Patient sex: M
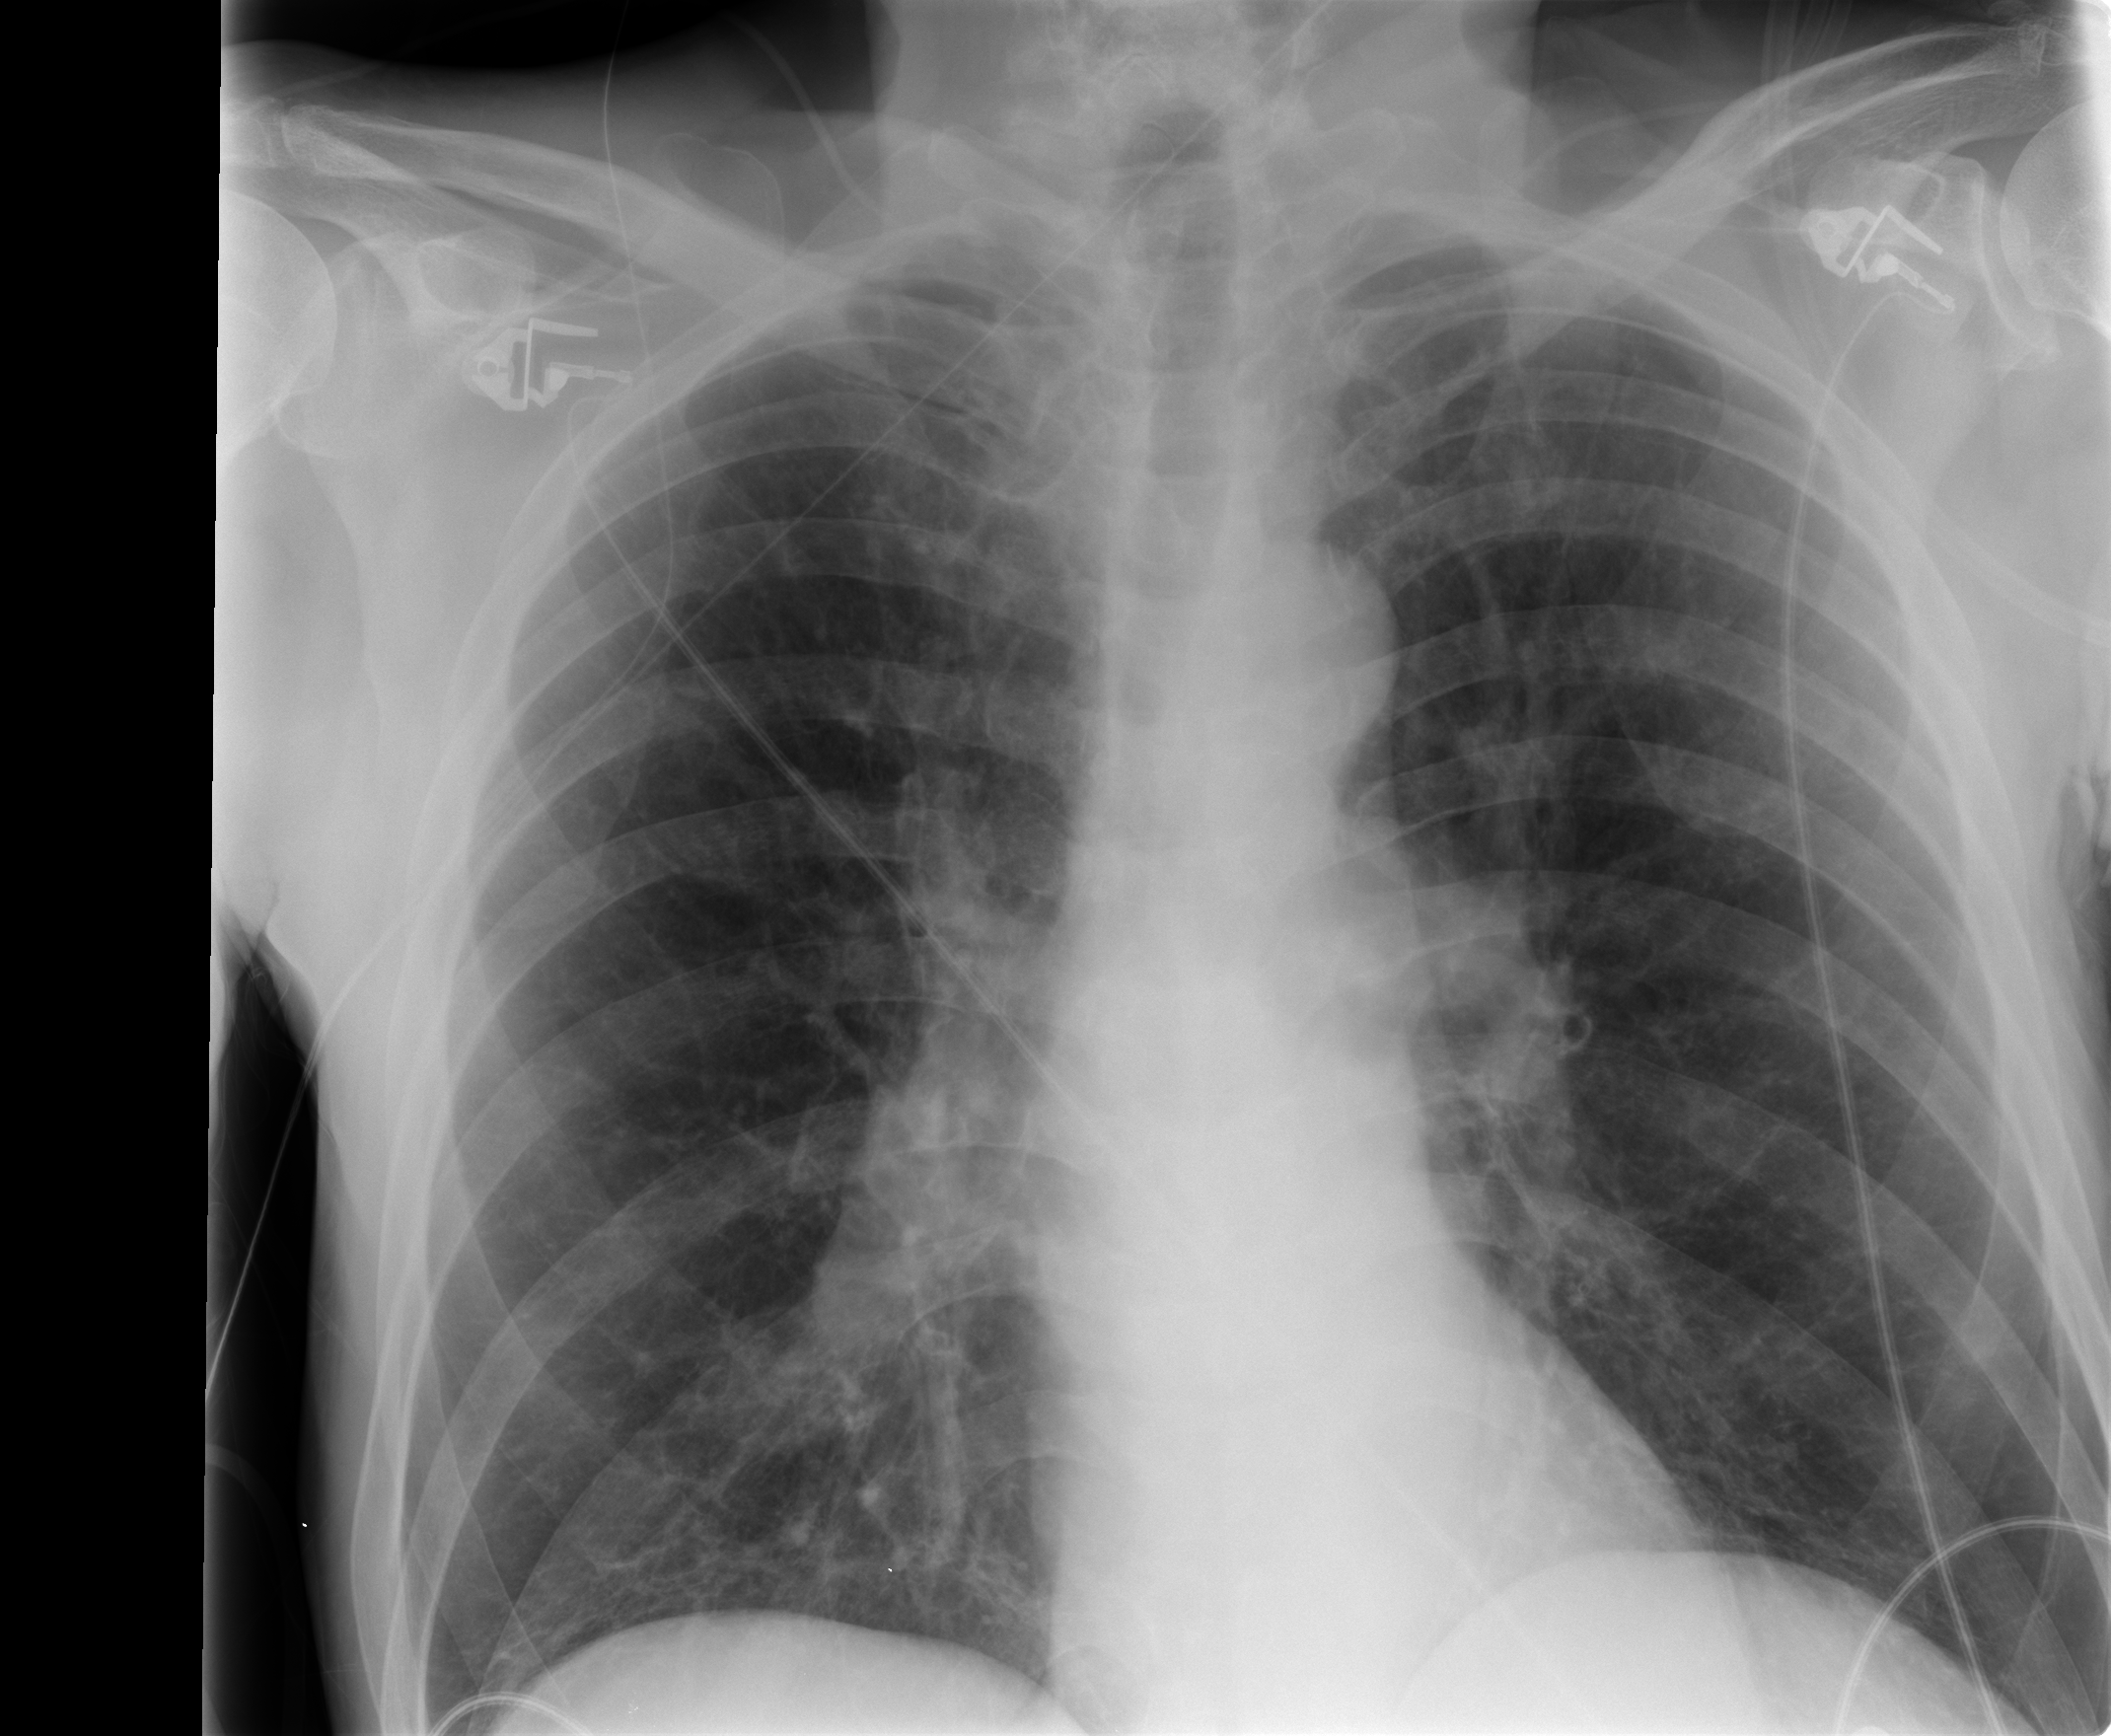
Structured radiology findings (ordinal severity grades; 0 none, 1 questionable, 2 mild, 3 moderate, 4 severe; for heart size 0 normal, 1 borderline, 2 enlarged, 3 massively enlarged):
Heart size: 0
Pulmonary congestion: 2
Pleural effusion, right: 0
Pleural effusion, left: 0
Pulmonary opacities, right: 2
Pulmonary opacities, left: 0
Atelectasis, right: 2
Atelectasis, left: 1